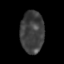
Tissue: skin
Cell type: Epithelial cells
Senescence score: 0.284
Nuclear area (px): 973
Mean DAPI intensity: 62.579